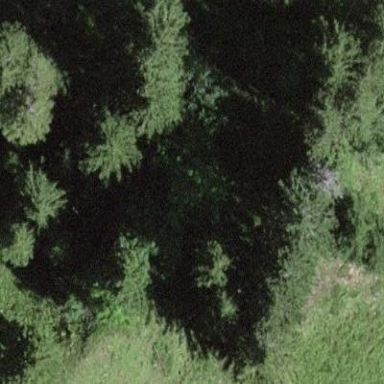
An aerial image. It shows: Forest area.